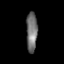
Tissue: skin
Cell type: Epithelial cells
Senescence score: 0.9194
Nuclear area (px): 431
Mean DAPI intensity: 112.476